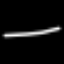
Label: line